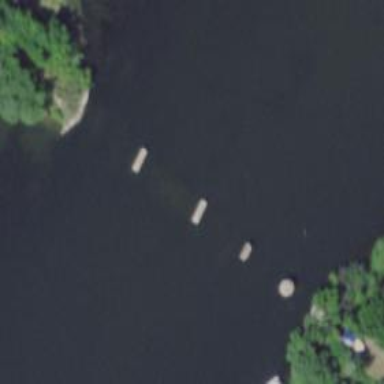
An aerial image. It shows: Abandoned railway bridge.